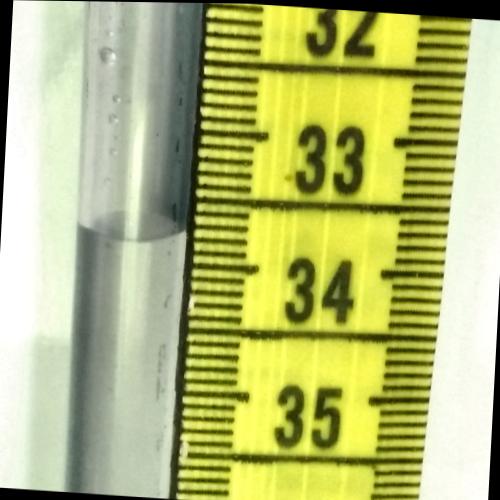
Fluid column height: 33.8 cm